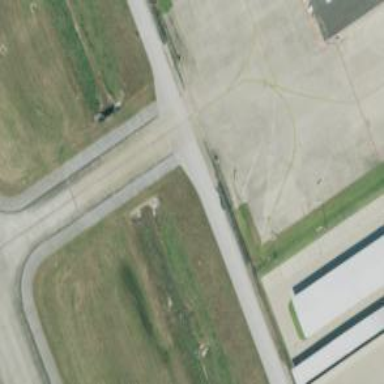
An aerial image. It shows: View of taxiway at the airport.